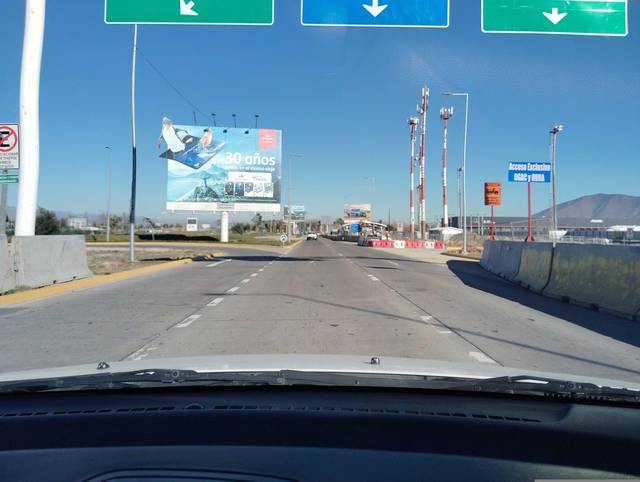
Region: Chile
Coordinates: -33.405, -70.795